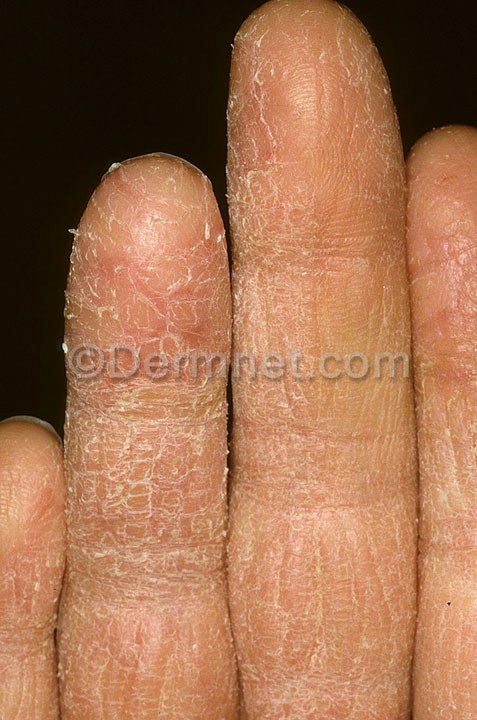
Disease: Eczema Photos